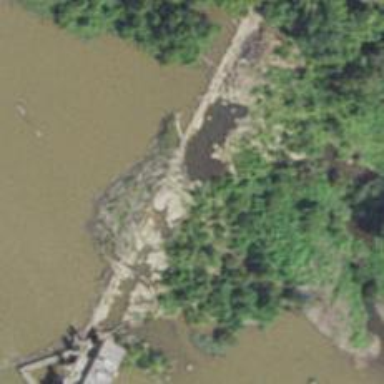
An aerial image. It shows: Fish pass along the waterway.